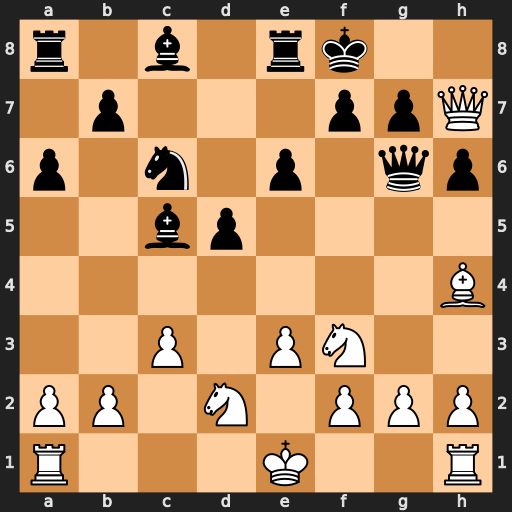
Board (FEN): r1b1rk2/1p3ppQ/p1n1p1qp/2bp4/7B/2P1PN2/PP1N1PPP/R3K2R
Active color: w
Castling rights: KQ
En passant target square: -
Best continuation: Qh8#